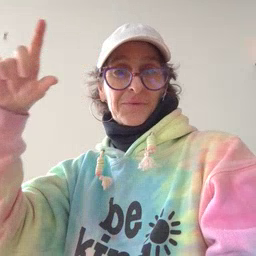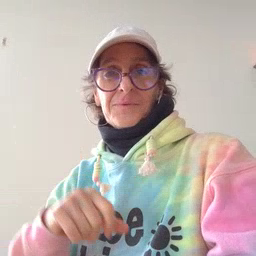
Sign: moon